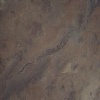
Label: land